Field crop: tomato
Growth stage: 1
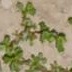
Species: portulaca